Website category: sports
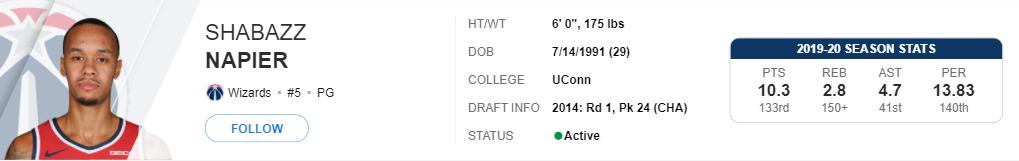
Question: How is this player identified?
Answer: Shabazz Napier

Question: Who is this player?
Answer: Shabazz Napier

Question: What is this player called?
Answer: Shabazz Napier

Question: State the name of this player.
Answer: Shabazz Napier

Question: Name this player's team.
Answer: Wizards

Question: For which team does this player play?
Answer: Wizards

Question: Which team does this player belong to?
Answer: Wizards

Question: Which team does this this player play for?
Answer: Wizards

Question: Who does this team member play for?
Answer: Wizards

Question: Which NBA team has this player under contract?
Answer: Wizards

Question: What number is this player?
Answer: #5

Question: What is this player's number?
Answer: #5

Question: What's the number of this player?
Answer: #5

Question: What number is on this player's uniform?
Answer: #5

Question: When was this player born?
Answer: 7/14/1991

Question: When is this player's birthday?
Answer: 7/14/1991

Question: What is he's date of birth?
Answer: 7/14/1991

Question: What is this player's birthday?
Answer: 7/14/1991

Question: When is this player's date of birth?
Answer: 7/14/1991

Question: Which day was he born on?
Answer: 7/14/1991

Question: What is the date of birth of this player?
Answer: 7/14/1991

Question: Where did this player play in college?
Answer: UConn

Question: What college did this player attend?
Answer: UConn

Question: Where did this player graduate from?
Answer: UConn

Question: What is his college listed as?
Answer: UConn

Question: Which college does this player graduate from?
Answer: UConn

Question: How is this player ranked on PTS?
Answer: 10.3

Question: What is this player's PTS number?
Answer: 10.3

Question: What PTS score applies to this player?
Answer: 10.3

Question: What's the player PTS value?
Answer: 10.3

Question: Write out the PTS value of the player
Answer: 10.3

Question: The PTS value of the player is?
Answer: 10.3

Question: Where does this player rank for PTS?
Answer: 133rd

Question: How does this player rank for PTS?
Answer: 133rd

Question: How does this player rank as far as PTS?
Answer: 133rd

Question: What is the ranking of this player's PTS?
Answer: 133rd

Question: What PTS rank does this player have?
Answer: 133rd

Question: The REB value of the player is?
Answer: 2.8

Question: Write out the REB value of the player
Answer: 2.8

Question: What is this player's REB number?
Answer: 2.8

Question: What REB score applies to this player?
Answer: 2.8

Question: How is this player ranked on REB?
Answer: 2.8

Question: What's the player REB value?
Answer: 2.8

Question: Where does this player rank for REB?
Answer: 150+

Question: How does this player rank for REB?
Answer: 150+

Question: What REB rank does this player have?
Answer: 150+

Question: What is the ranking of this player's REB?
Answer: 150+

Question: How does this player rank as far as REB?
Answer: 150+

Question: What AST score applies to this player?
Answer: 4.7

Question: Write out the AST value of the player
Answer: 4.7

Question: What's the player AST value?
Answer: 4.7

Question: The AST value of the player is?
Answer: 4.7

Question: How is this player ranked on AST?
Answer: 4.7

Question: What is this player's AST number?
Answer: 4.7

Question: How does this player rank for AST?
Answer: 41st

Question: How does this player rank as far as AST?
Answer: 41st

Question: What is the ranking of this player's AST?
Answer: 41st

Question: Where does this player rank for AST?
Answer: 41st

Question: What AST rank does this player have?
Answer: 41st

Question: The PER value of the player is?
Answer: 13.83

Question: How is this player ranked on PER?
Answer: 13.83

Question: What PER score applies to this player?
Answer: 13.83

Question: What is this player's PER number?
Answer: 13.83

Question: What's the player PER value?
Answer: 13.83